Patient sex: M
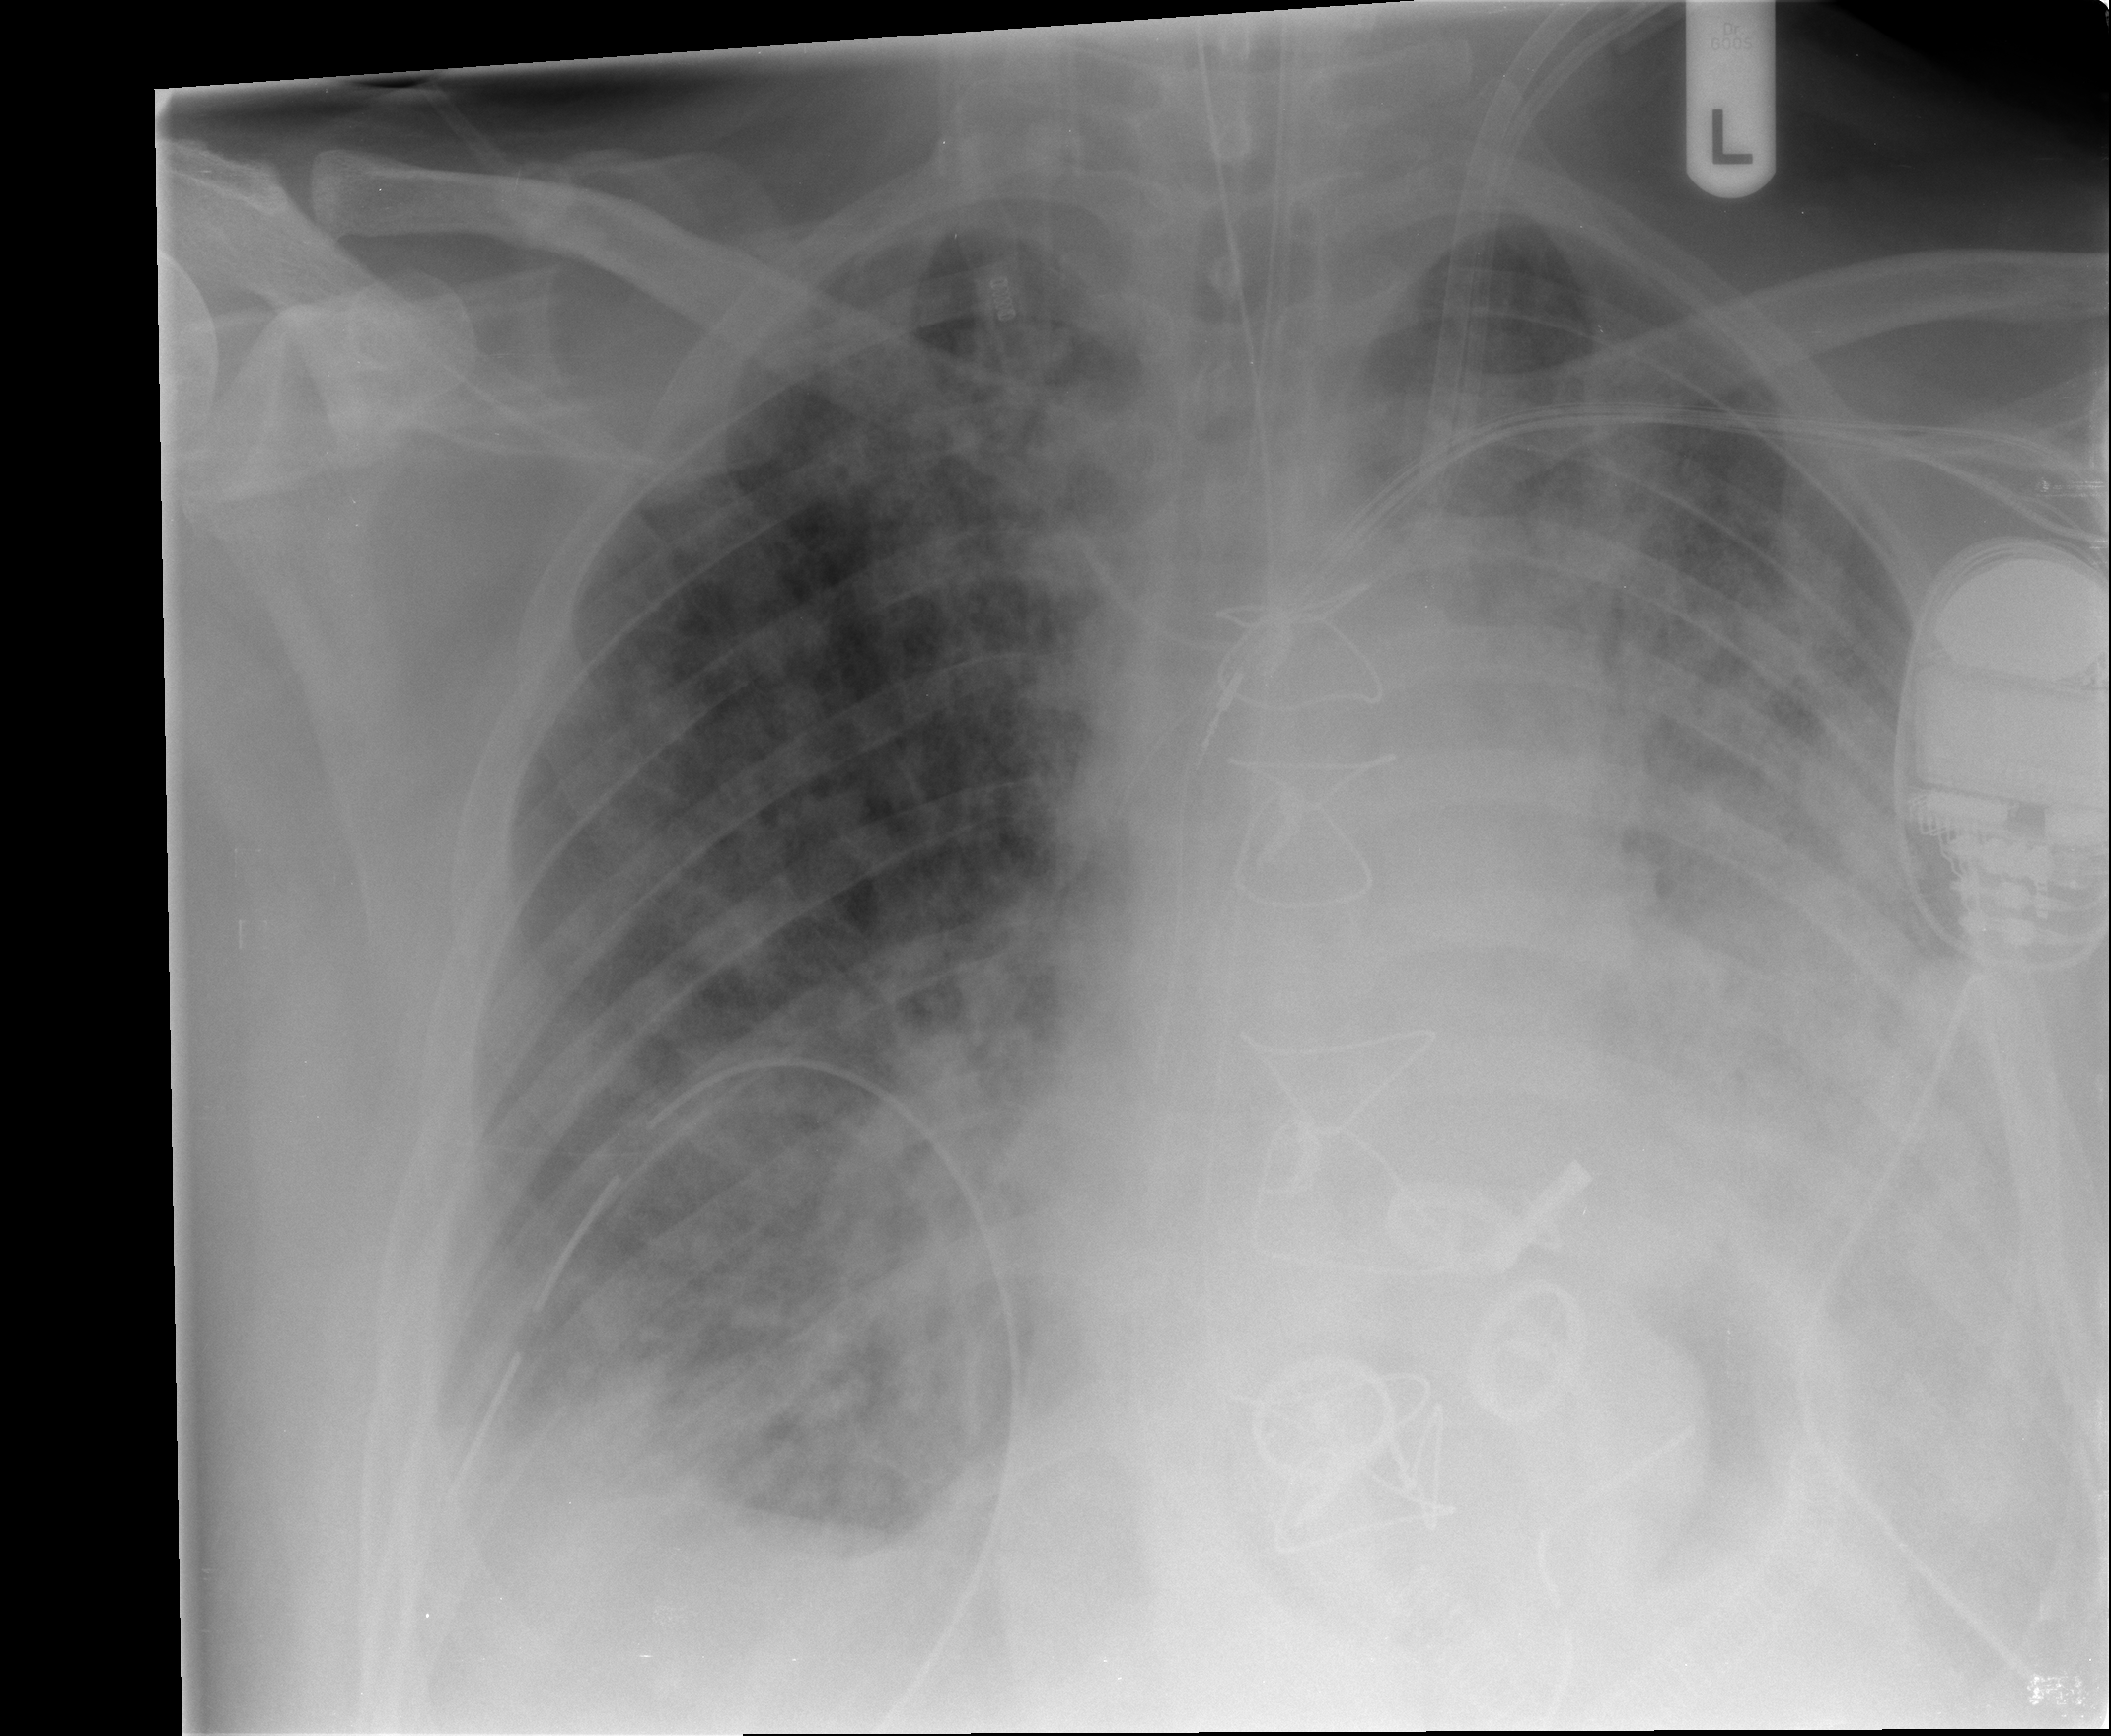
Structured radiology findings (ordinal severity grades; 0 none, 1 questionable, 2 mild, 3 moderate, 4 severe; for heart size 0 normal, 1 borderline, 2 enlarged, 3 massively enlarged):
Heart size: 3
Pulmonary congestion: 4
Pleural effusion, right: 2
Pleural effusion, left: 2
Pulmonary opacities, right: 3
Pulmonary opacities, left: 4
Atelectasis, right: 2
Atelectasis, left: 2